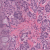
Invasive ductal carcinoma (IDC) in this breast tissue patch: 1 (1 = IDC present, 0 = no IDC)